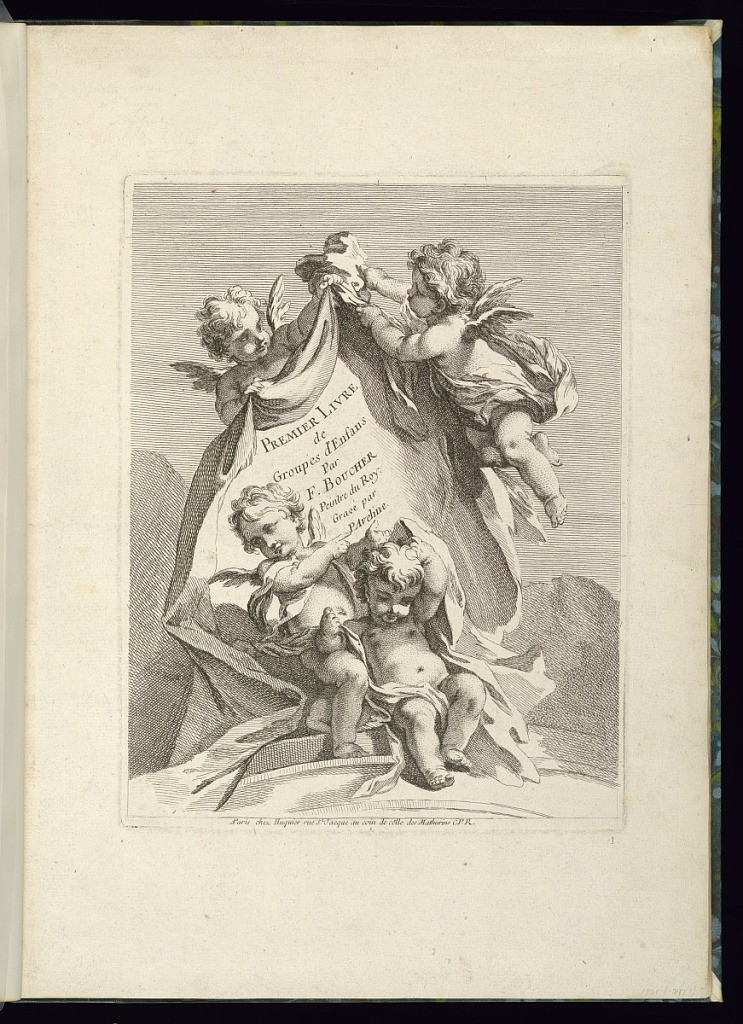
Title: Title Page
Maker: François Boucher, French, 1703–1770
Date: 1758–63
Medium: Etching and engraving on laid paper
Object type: Print
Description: Title page for a series of designs of putti by F. Boucher. The title is lettered in the center, over a piece of fabric which is being held up by four winged putti. The background is shaded. The address is lettered below.